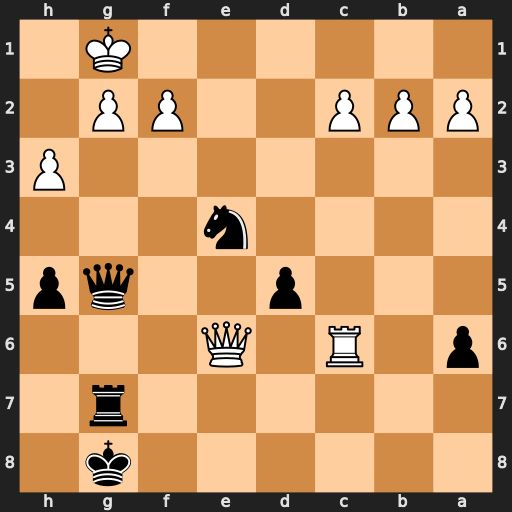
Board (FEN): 6k1/6r1/p1R1Q3/3p2qp/4n3/7P/PPP2PP1/6K1
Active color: b
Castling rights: -
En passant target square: -
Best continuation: Kh7 Qh6+ Qxh6 Rxh6+ Kxh6